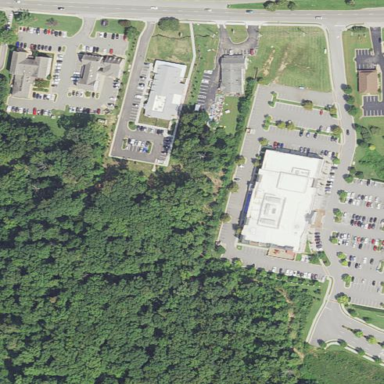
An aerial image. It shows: Commercial area.